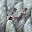
Label: 4